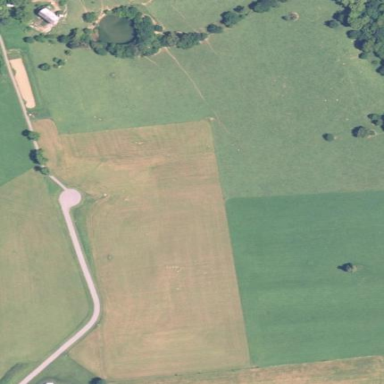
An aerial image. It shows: Agricultural meadow.